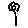
Label: flower